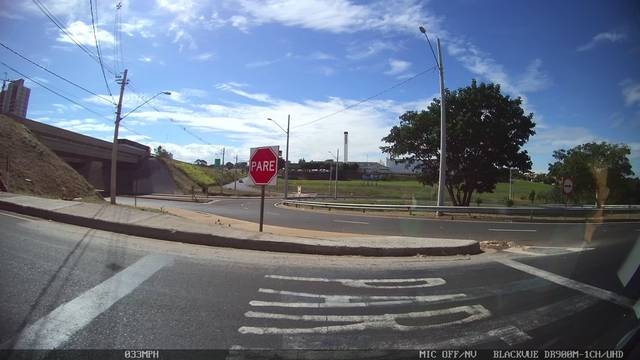
Region: Brazil
Coordinates: -20.839, -49.367